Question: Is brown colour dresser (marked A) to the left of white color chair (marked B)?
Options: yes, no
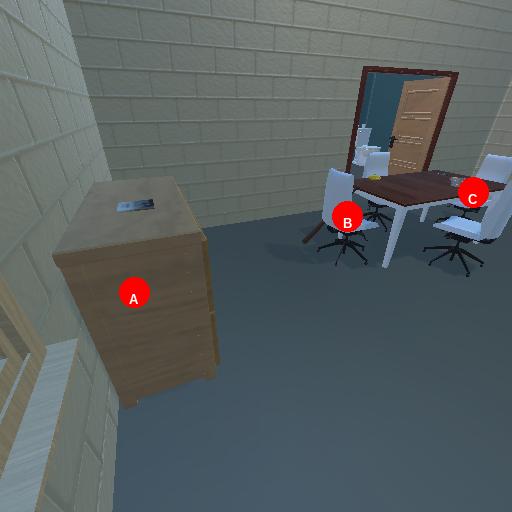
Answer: yes